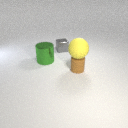
small gray metal cube behind small brown rubber cylinder